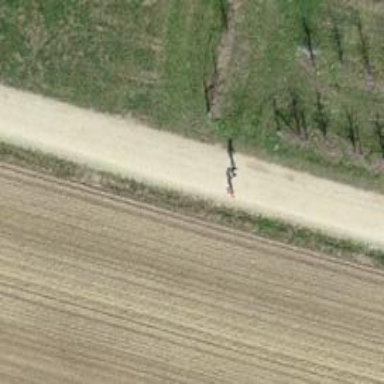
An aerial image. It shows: Gravel track with grade 2 tracktype.